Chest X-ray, PA view. Patient: 39 years old, sex M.
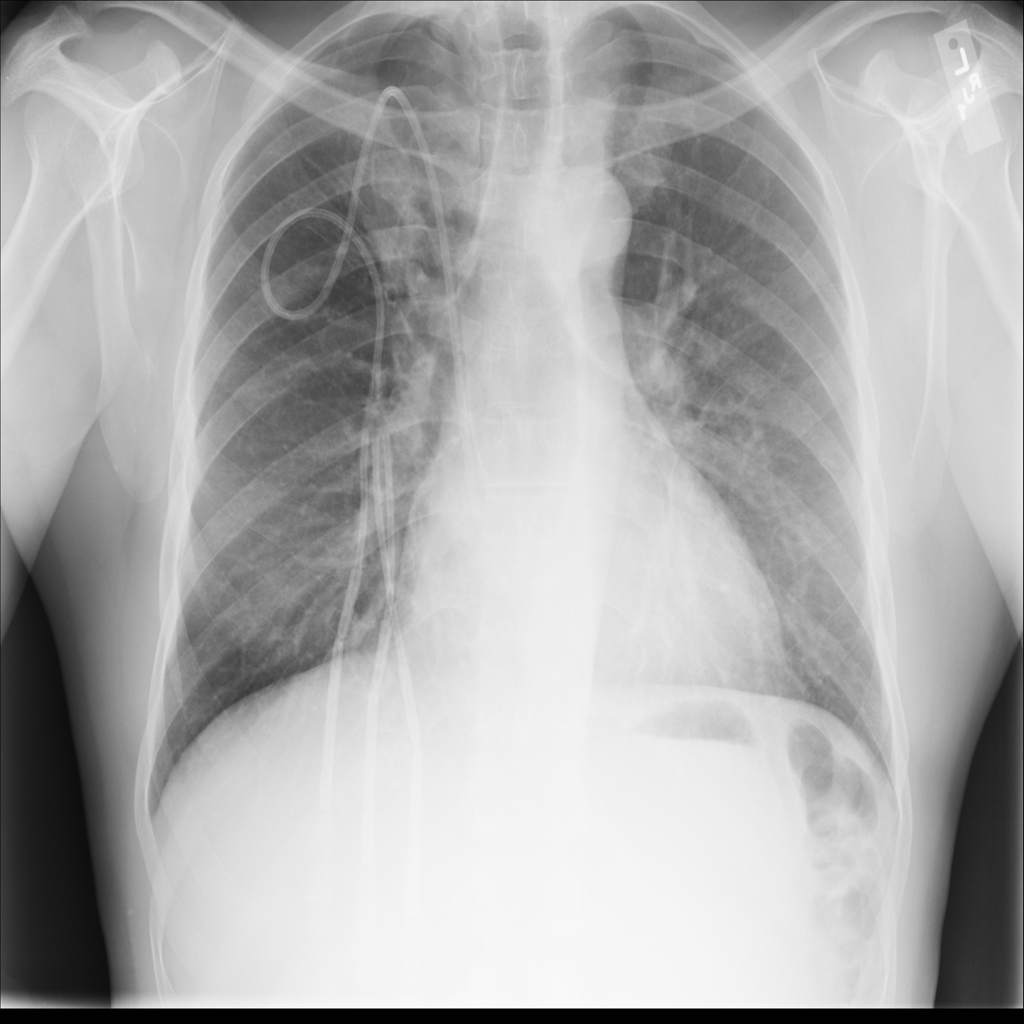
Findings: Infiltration